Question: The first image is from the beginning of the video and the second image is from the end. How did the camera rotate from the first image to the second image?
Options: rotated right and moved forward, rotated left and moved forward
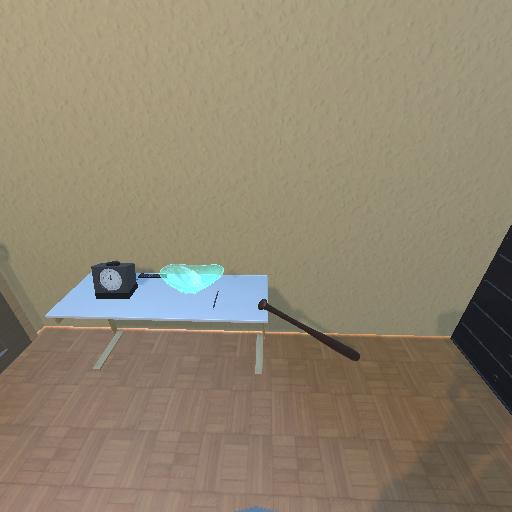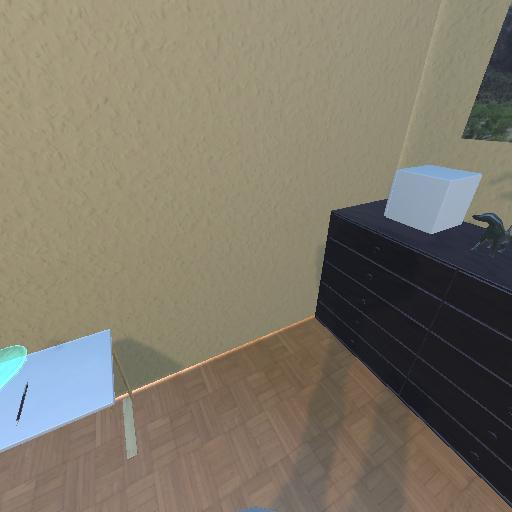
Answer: rotated right and moved forward